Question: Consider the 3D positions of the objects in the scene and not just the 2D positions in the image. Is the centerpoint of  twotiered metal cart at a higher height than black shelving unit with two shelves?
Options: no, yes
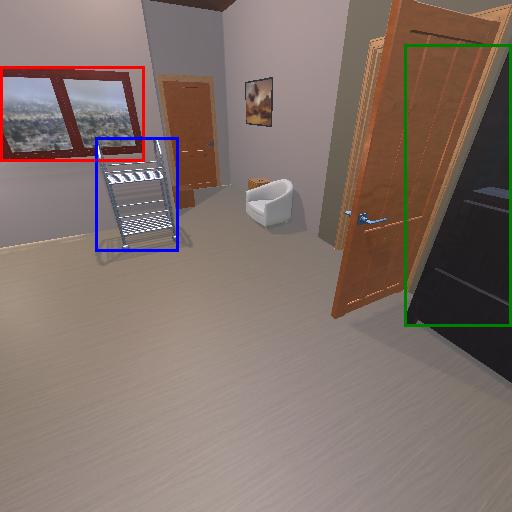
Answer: no